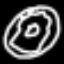
Label: donut